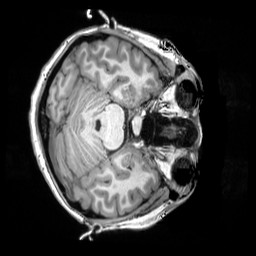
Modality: T1w
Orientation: axial
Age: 22
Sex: female